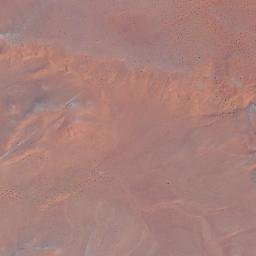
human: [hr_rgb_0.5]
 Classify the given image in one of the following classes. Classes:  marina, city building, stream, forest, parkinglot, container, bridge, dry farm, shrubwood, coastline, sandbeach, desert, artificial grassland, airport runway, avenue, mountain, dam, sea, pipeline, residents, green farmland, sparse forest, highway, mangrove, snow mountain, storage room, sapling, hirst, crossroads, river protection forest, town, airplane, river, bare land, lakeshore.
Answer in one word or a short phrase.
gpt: desert